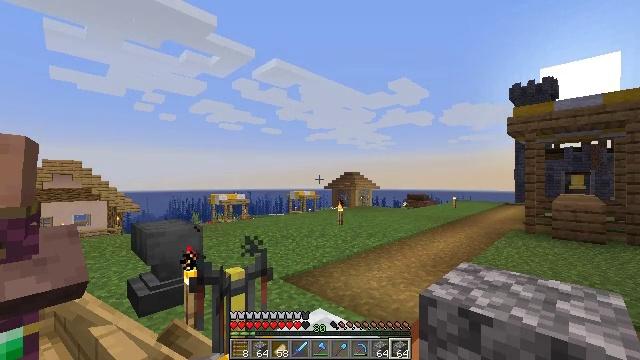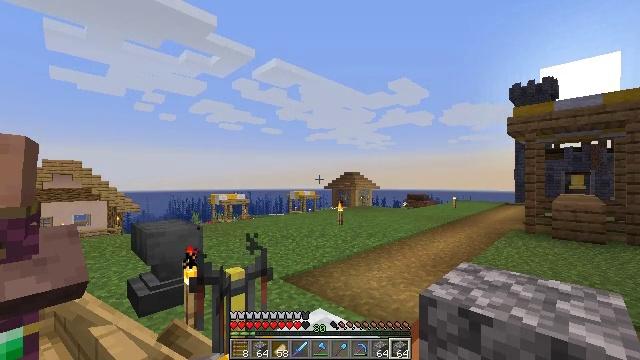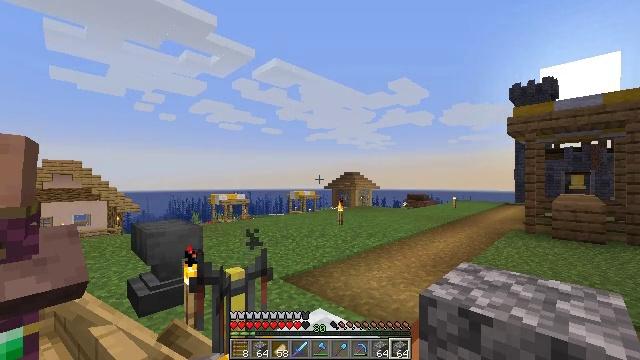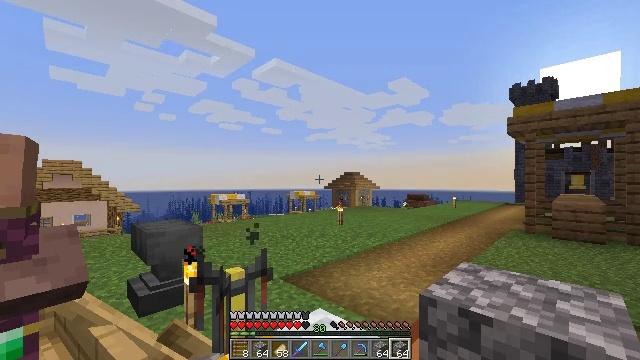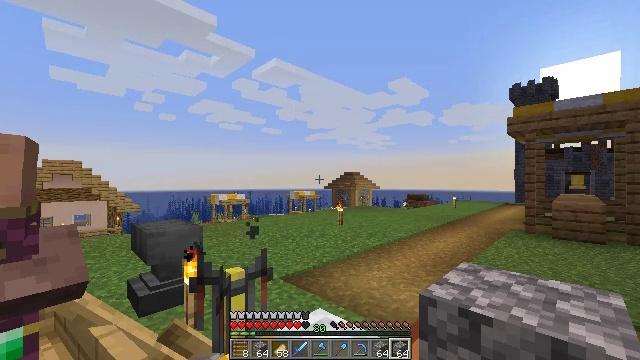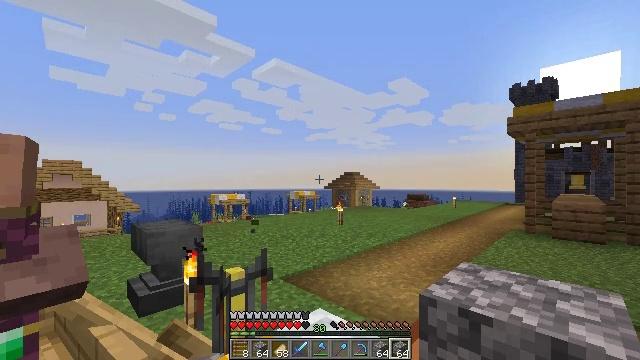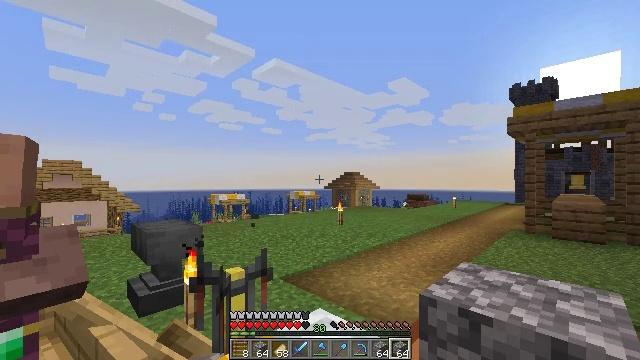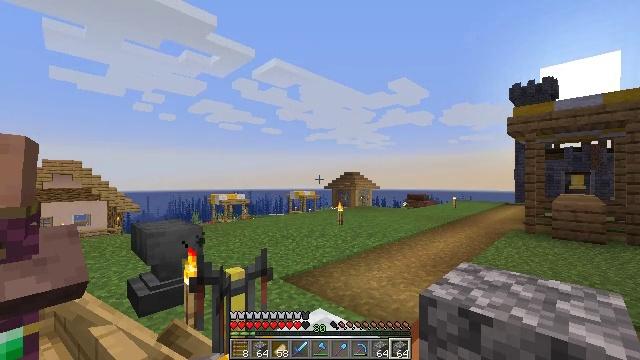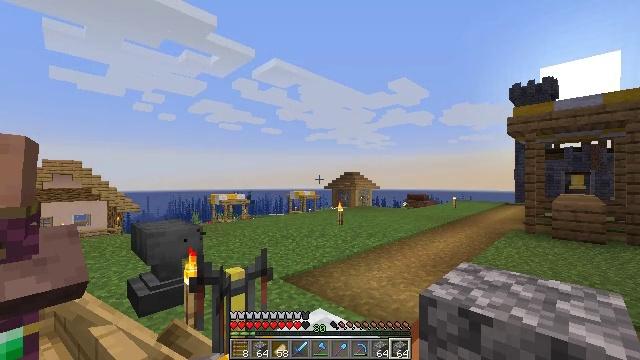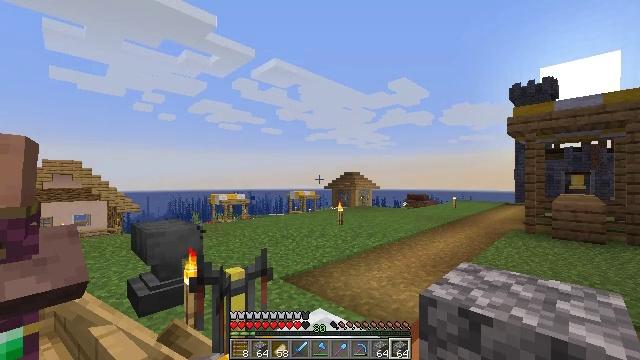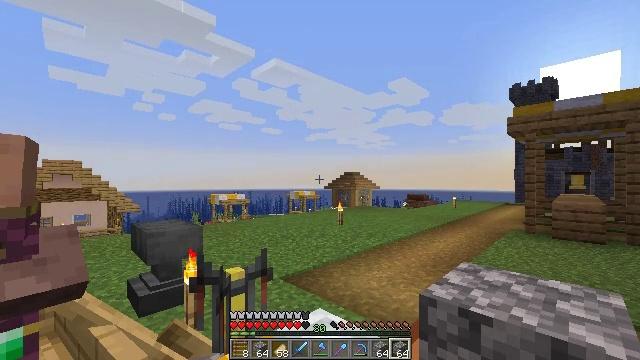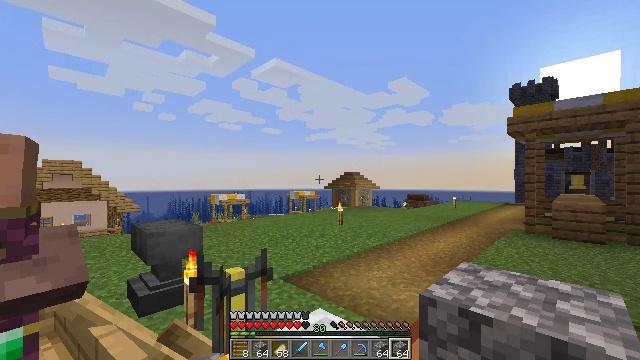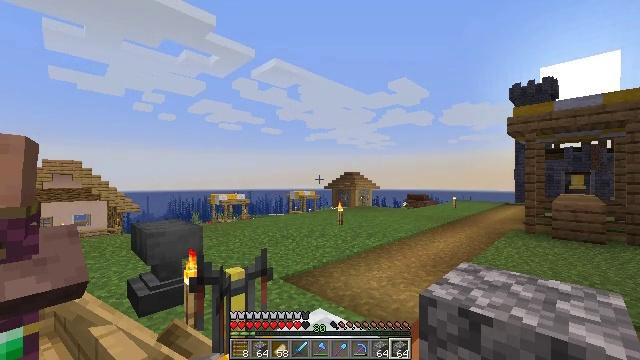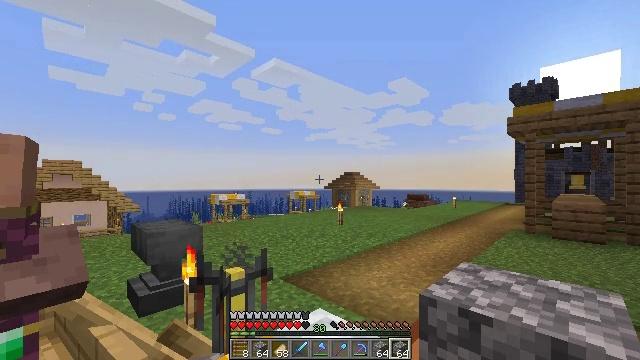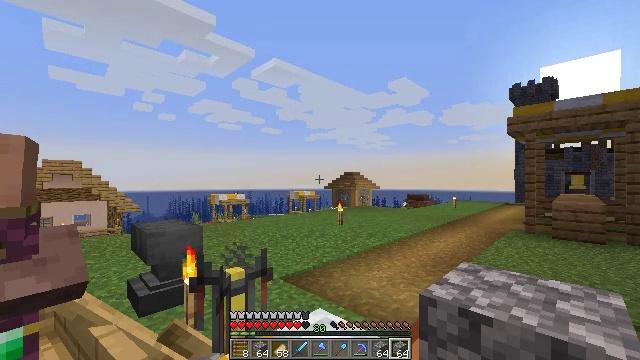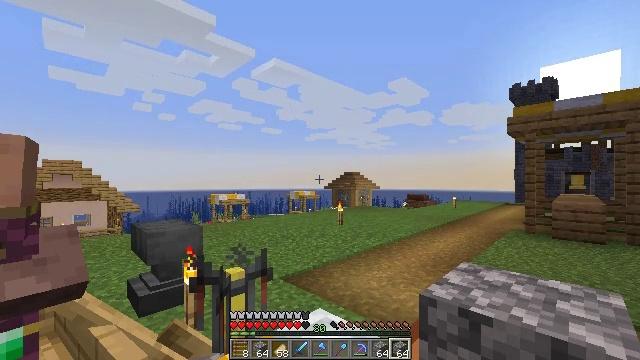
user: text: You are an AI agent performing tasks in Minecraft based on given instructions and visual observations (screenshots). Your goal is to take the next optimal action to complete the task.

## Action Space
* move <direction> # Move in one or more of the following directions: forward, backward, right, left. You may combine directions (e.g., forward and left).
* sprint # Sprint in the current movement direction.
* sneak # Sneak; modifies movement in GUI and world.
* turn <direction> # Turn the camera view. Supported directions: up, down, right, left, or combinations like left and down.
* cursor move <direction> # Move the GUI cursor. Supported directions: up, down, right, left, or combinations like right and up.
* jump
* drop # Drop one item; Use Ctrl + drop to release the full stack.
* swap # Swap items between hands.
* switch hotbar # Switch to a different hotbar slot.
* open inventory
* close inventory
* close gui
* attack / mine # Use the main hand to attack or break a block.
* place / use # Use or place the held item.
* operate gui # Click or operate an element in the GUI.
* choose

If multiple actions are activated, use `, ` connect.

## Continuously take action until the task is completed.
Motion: motion action
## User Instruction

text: Craft a diamond hoe by combining materials in the crafting table.
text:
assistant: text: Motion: no_op
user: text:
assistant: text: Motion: no_op
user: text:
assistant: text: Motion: no_op
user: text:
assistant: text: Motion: no_op
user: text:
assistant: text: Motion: no_op
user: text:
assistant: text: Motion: no_op
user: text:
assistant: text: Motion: no_op
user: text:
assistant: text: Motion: no_op
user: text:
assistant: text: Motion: no_op
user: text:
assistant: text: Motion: no_op
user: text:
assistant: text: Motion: no_op
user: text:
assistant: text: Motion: no_op
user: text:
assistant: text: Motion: no_op
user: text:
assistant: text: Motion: no_op
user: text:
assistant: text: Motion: no_op
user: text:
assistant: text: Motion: no_op
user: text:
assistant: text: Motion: no_op
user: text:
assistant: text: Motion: no_op
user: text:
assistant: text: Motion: no_op
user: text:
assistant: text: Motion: no_op
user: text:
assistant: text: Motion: no_op
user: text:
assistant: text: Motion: no_op
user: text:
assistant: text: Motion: no_op
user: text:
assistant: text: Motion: no_op
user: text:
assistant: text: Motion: no_op
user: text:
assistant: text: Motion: no_op
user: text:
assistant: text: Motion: no_op
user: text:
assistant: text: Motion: no_op
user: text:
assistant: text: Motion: no_op
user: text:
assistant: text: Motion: no_op